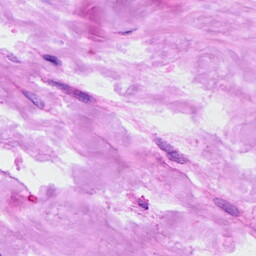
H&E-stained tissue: Breast